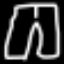
Label: pants